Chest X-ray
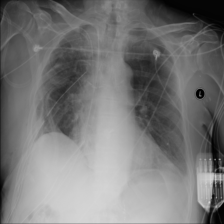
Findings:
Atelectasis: positive
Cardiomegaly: negative
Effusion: positive
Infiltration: negative
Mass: negative
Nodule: negative
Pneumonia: negative
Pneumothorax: positive
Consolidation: negative
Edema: negative
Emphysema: positive
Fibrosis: negative
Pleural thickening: negative
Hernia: negative